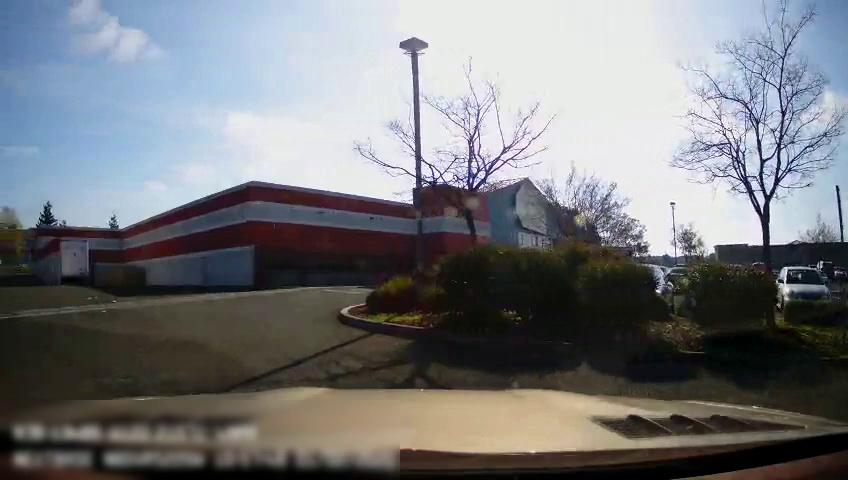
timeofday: Day
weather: Sunny
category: Drivable Space